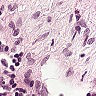
Metastatic tissue present: no